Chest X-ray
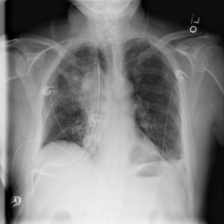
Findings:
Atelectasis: positive
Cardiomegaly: negative
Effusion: positive
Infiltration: positive
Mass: positive
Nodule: negative
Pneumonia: negative
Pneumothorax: negative
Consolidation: negative
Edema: negative
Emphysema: negative
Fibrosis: negative
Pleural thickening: negative
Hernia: negative